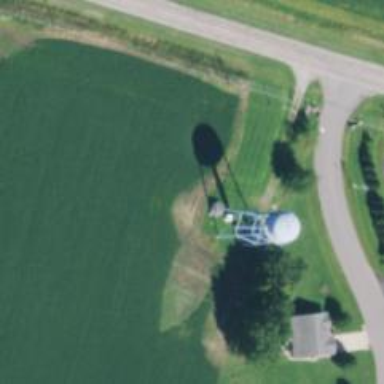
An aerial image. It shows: Water tower that is man-made.